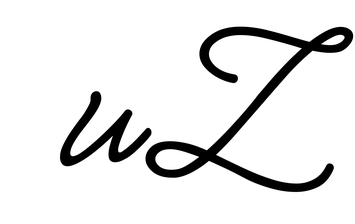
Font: MeowScript-Regular